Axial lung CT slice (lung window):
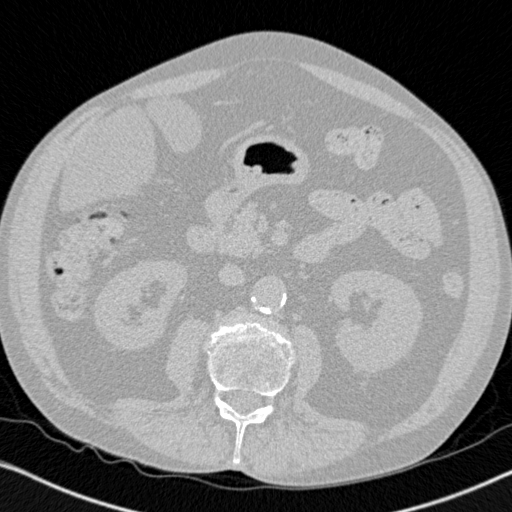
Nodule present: no